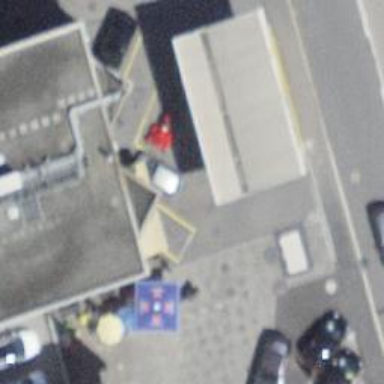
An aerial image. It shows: Fuel station.